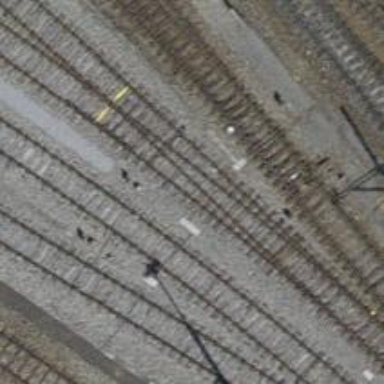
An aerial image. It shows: Railway switch.